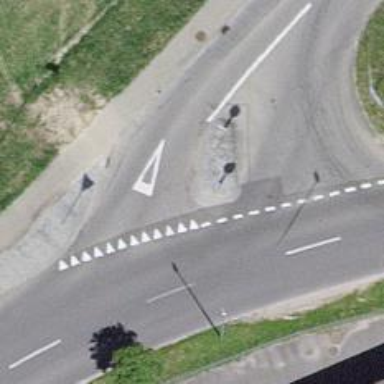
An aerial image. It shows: Road with "give way" sign.